Question: I know that I can use the ListView and GridView to create "Tiles"/Items whatever size I want, but how can I create different-sized Tiles for use within my app? This will need to work with a ListView or GridView.
I have tried so many things but I just have absolutely no idea how to do this. Any help will be much appreciated.
In case I haven't described what I am trying to achieve properly, here is a pic:

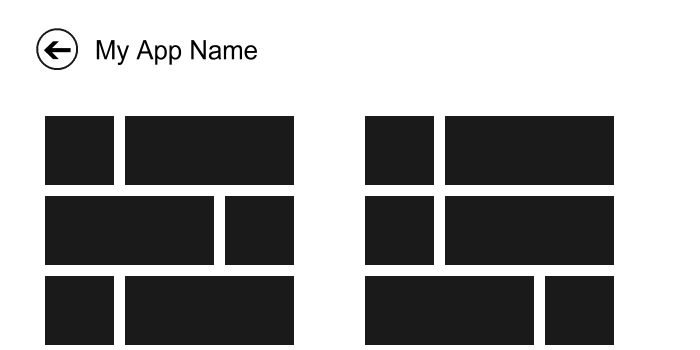
Answer: A simple way is to create a new class inheriting from GridView and override the PrepareContainerForItemOverride method. In which you can set the Column Span and RowSpan to Child item based on the model data. Consider your model class contains the Spanning information.
'''
public class VariableGrid : GridView
{
protected override void PrepareContainerForItemOverride(DependencyObject element, object item)
{
ITileItem tile = item as ITileItem;
if (tile != null)
{
GridViewItem griditem = element as GridViewItem;
if (griditem != null)
{
VariableSizedWrapGrid.SetColumnSpan(griditem, tile.ColumnSpan);
VariableSizedWrapGrid.SetRowSpan(griditem, tile.RowSpan);
}
}
base.PrepareContainerForItemOverride(element, item);
}
}
'''
More information : <URL>